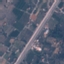
Land use / land cover: Highway